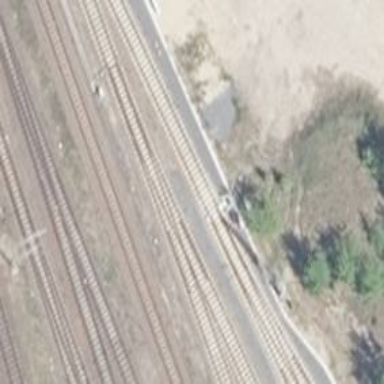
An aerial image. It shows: Railway switch.